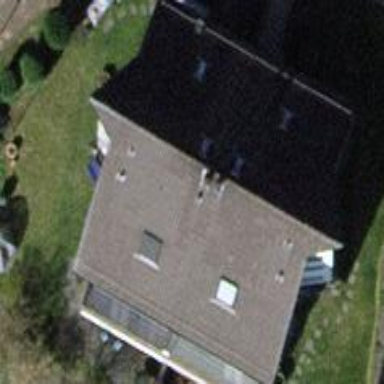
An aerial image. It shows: Terrace building.